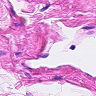
Metastatic tissue present: no